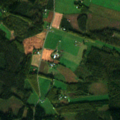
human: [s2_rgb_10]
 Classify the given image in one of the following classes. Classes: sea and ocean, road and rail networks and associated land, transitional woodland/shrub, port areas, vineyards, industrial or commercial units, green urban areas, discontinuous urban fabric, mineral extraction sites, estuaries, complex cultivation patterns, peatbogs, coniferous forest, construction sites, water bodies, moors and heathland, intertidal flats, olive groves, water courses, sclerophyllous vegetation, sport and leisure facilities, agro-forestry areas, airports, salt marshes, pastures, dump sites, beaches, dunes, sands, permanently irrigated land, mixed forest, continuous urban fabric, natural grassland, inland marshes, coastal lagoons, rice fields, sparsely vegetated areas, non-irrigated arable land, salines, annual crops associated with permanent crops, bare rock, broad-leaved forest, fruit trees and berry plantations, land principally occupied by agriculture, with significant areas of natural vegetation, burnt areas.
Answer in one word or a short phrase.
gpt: non-irrigated arable land, land principally occupied by agriculture, with significant areas of natural vegetation, coniferous forest, mixed forest